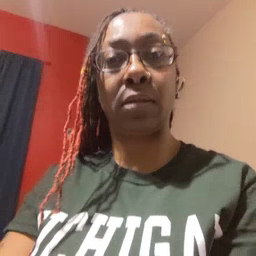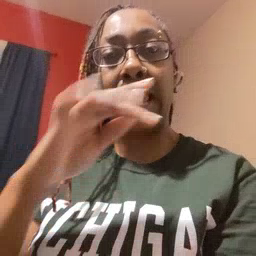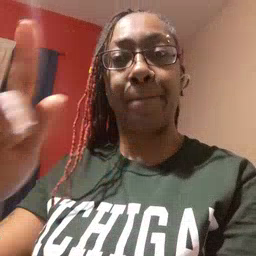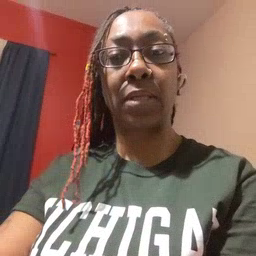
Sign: empty